Interaction volume radius: 5 \u00c5
Interaction volume height: 30 \u00c5
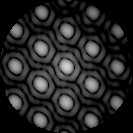
Disorder parameter: 0.009752